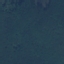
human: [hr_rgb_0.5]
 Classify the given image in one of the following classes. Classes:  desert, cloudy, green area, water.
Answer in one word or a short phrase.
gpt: green area